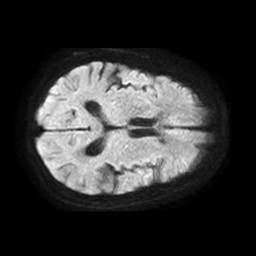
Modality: TRACE
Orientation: axial
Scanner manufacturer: philips
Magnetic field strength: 1.5 T
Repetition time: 3.4 s
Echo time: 0.06922 s